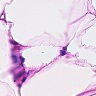
Metastatic tissue present: no